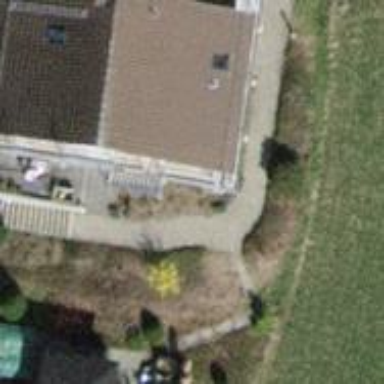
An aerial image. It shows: Building with tiled roof.